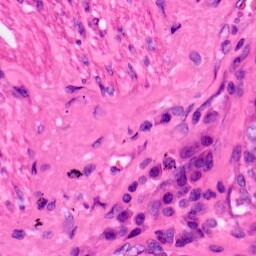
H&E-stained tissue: Lung